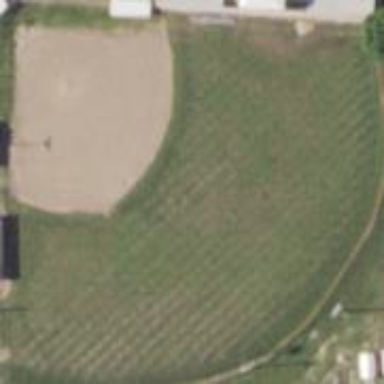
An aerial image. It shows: Baseball pitch for leisure land activities.